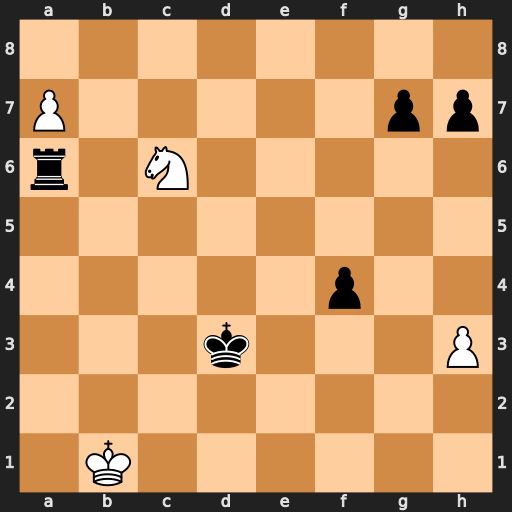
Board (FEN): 8/P5pp/r1N5/8/5p2/3k3P/8/1K6
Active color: w
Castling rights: -
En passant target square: -
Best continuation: Nb4+ Ke3 Nxa6 f3 a8=Q